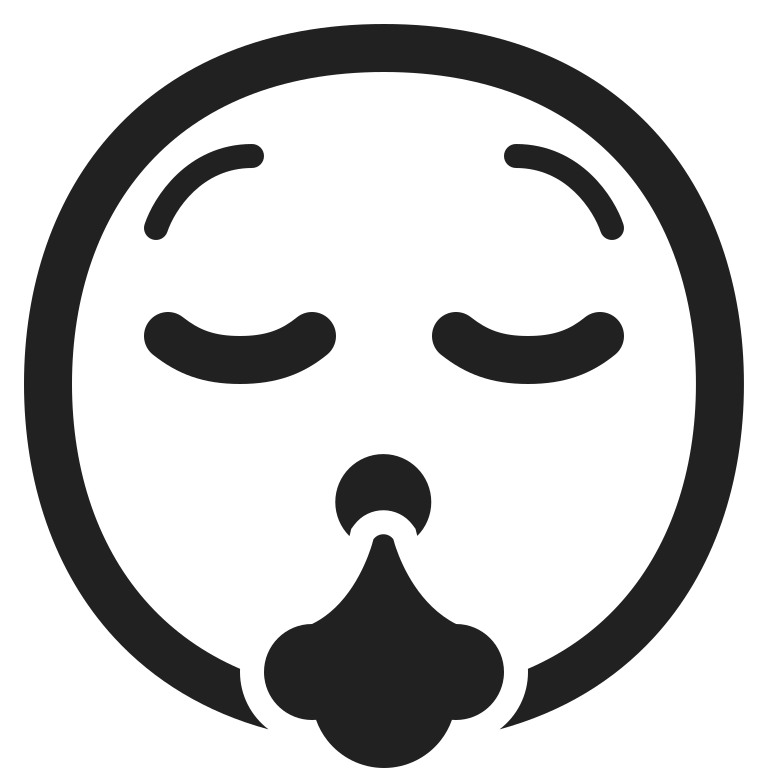
face exhaling high contrast